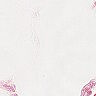
Metastatic tissue present: no